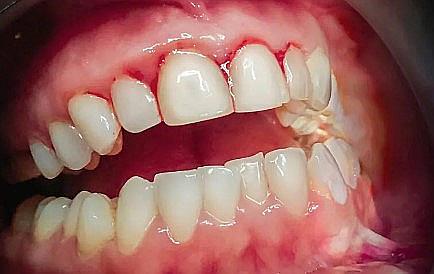
Condition: Gingivitis